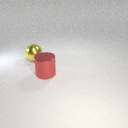
large yellow metal sphere to the left of large red metal cylinder